A scalogram of one vibration snapshot from a rotating bearing is shown, computed with a continuous wavelet transform. Determine the bearing's health state. Answer with exactly one of: normal, inner_race, outer_race, ball.
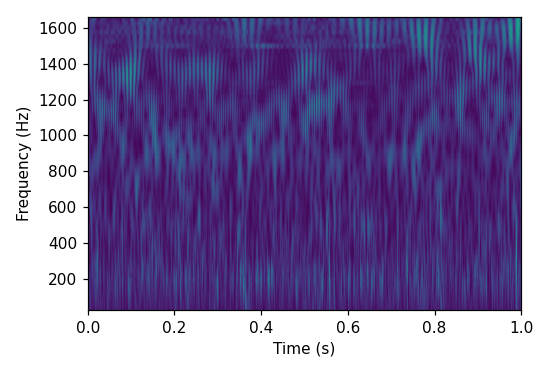
Answer: inner_race